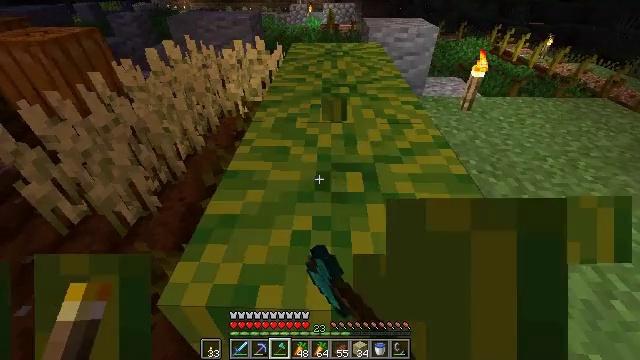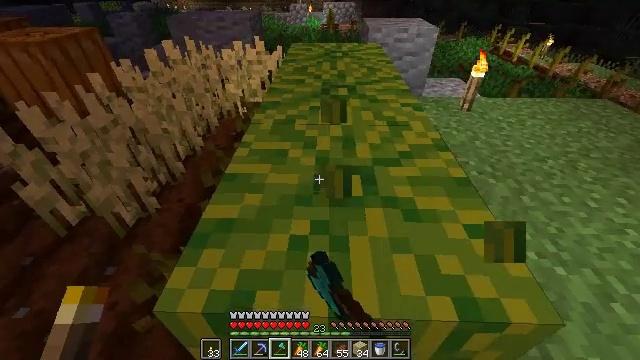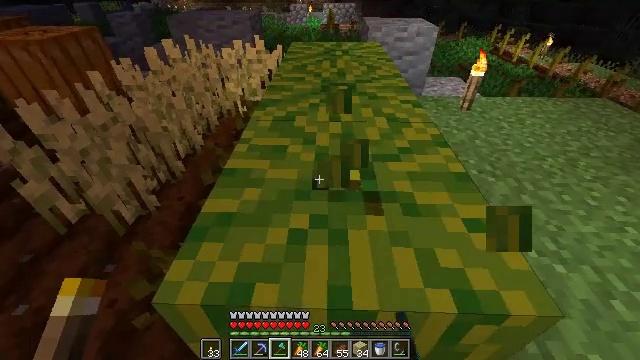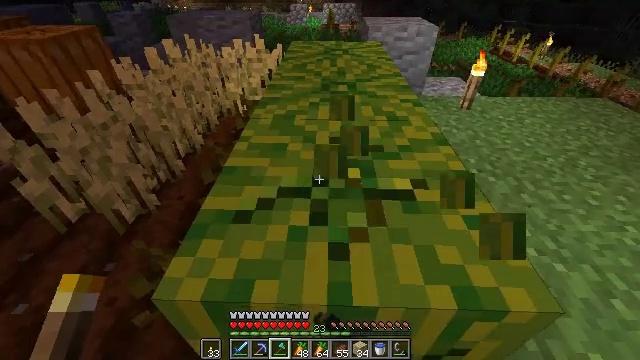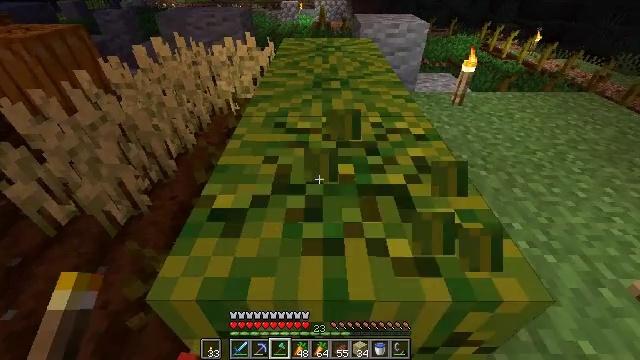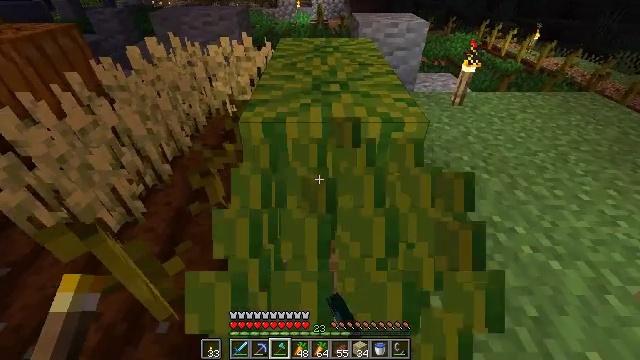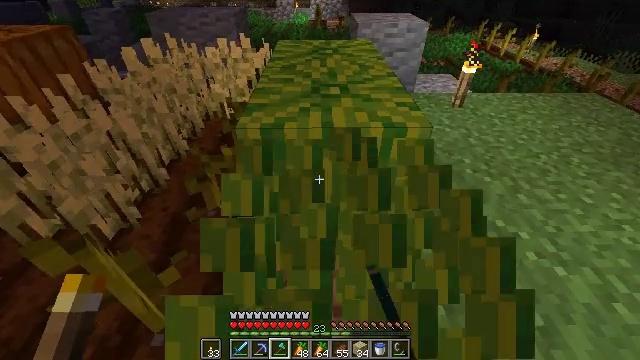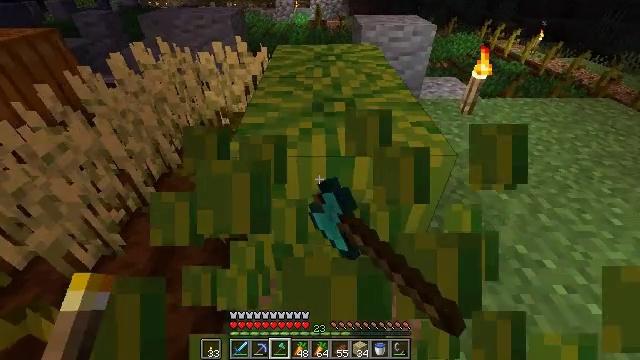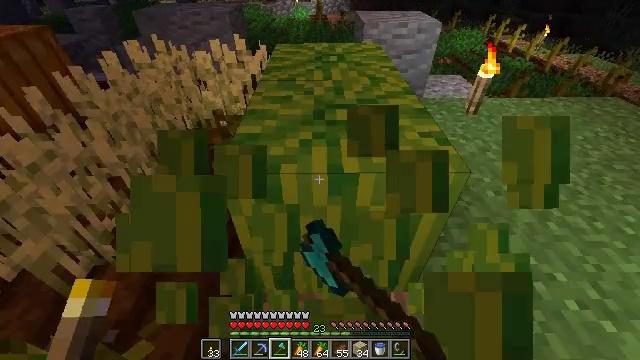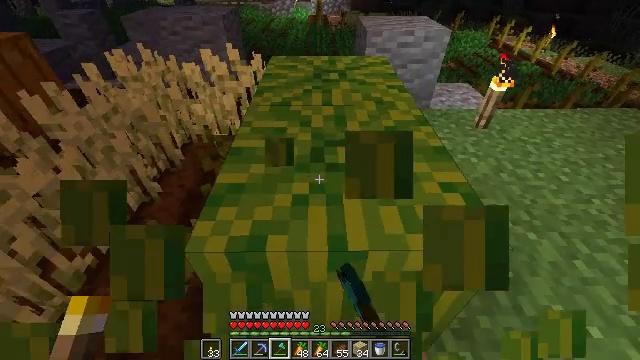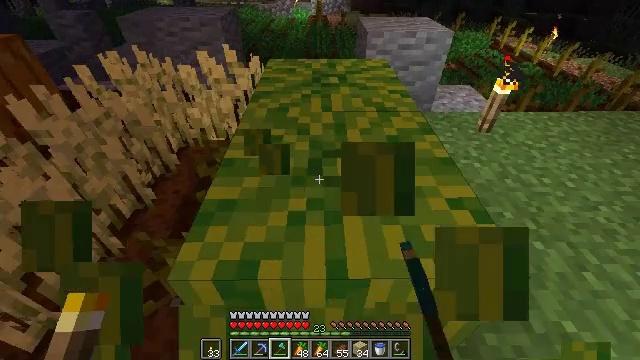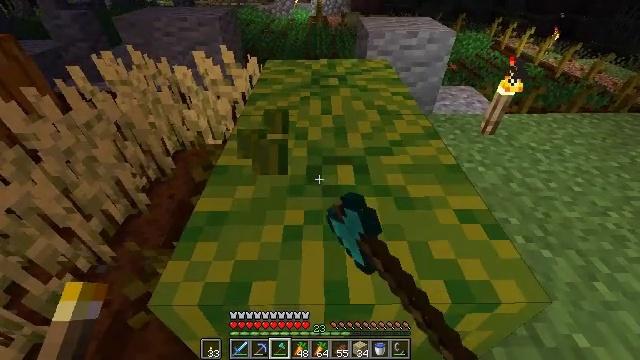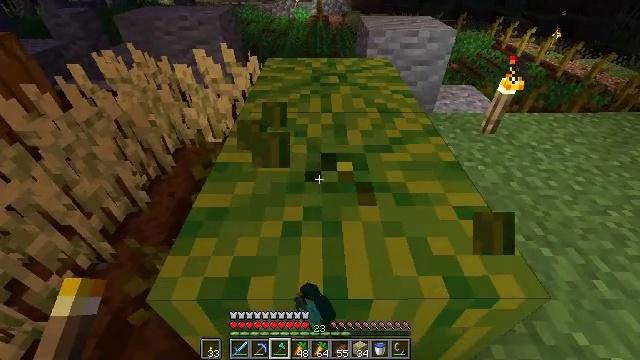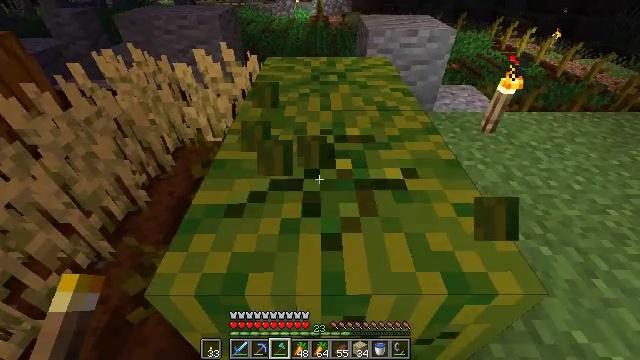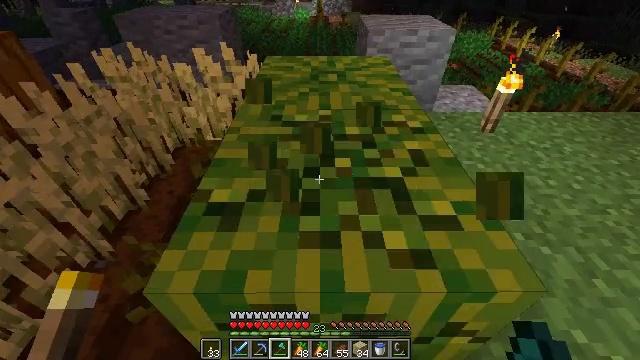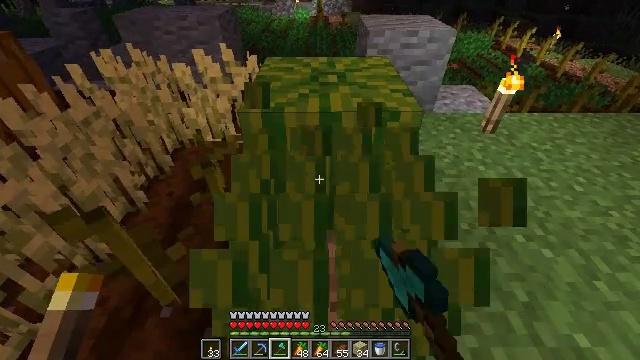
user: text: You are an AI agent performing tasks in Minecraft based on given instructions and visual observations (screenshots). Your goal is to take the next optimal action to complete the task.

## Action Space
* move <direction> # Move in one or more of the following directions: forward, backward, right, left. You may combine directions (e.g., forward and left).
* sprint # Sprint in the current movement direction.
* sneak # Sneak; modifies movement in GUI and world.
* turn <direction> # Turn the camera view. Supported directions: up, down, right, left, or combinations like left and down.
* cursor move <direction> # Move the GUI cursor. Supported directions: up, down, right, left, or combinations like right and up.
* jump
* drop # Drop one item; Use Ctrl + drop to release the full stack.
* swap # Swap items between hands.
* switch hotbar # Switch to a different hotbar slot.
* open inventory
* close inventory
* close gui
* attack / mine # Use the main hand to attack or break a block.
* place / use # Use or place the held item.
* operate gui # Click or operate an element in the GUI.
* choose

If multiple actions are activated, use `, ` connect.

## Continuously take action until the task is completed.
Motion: motion action
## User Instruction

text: Attack the melon to collect it.
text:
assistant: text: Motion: move forward, attack / mine
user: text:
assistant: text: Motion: move forward, attack / mine
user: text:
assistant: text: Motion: move forward, attack / mine
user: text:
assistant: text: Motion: move forward, turn right, attack / mine
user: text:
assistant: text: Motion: move forward, attack / mine
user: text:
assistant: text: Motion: move forward, attack / mine
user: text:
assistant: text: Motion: move forward, attack / mine
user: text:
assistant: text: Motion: move forward, attack / mine
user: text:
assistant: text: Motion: move forward, attack / mine
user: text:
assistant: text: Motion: move forward, attack / mine
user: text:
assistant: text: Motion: move forward, attack / mine
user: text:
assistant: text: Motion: move forward, attack / mine
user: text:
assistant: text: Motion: move forward, attack / mine
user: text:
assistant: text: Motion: move forward, attack / mine
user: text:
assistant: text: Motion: move forward, attack / mine
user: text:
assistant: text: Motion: move forward, turn down, attack / mine
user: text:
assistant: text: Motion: move forward, turn down, attack / mine
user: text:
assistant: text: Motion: move forward, attack / mine
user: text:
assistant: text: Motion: move forward, attack / mine
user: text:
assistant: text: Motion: move forward, turn down, attack / mine
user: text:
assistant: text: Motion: move forward, turn down, attack / mine
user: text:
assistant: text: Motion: move forward, turn down, attack / mine
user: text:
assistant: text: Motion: move forward, turn down, attack / mine
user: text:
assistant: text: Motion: move forward, turn down, attack / mine
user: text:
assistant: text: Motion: move forward, turn down, attack / mine
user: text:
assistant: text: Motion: move forward, turn down, attack / mine
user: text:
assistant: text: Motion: move forward, turn down, attack / mine
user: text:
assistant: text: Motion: move forward, attack / mine
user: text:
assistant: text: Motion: move forward, attack / mine
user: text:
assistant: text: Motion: attack / mine